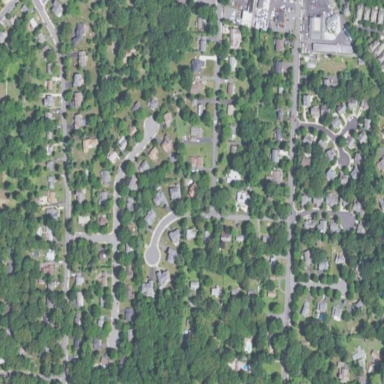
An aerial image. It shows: This residential area consists of single-family homes.